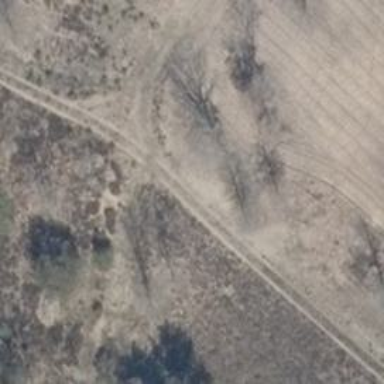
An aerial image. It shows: Sandy track road with grade4 tracktype.